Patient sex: M
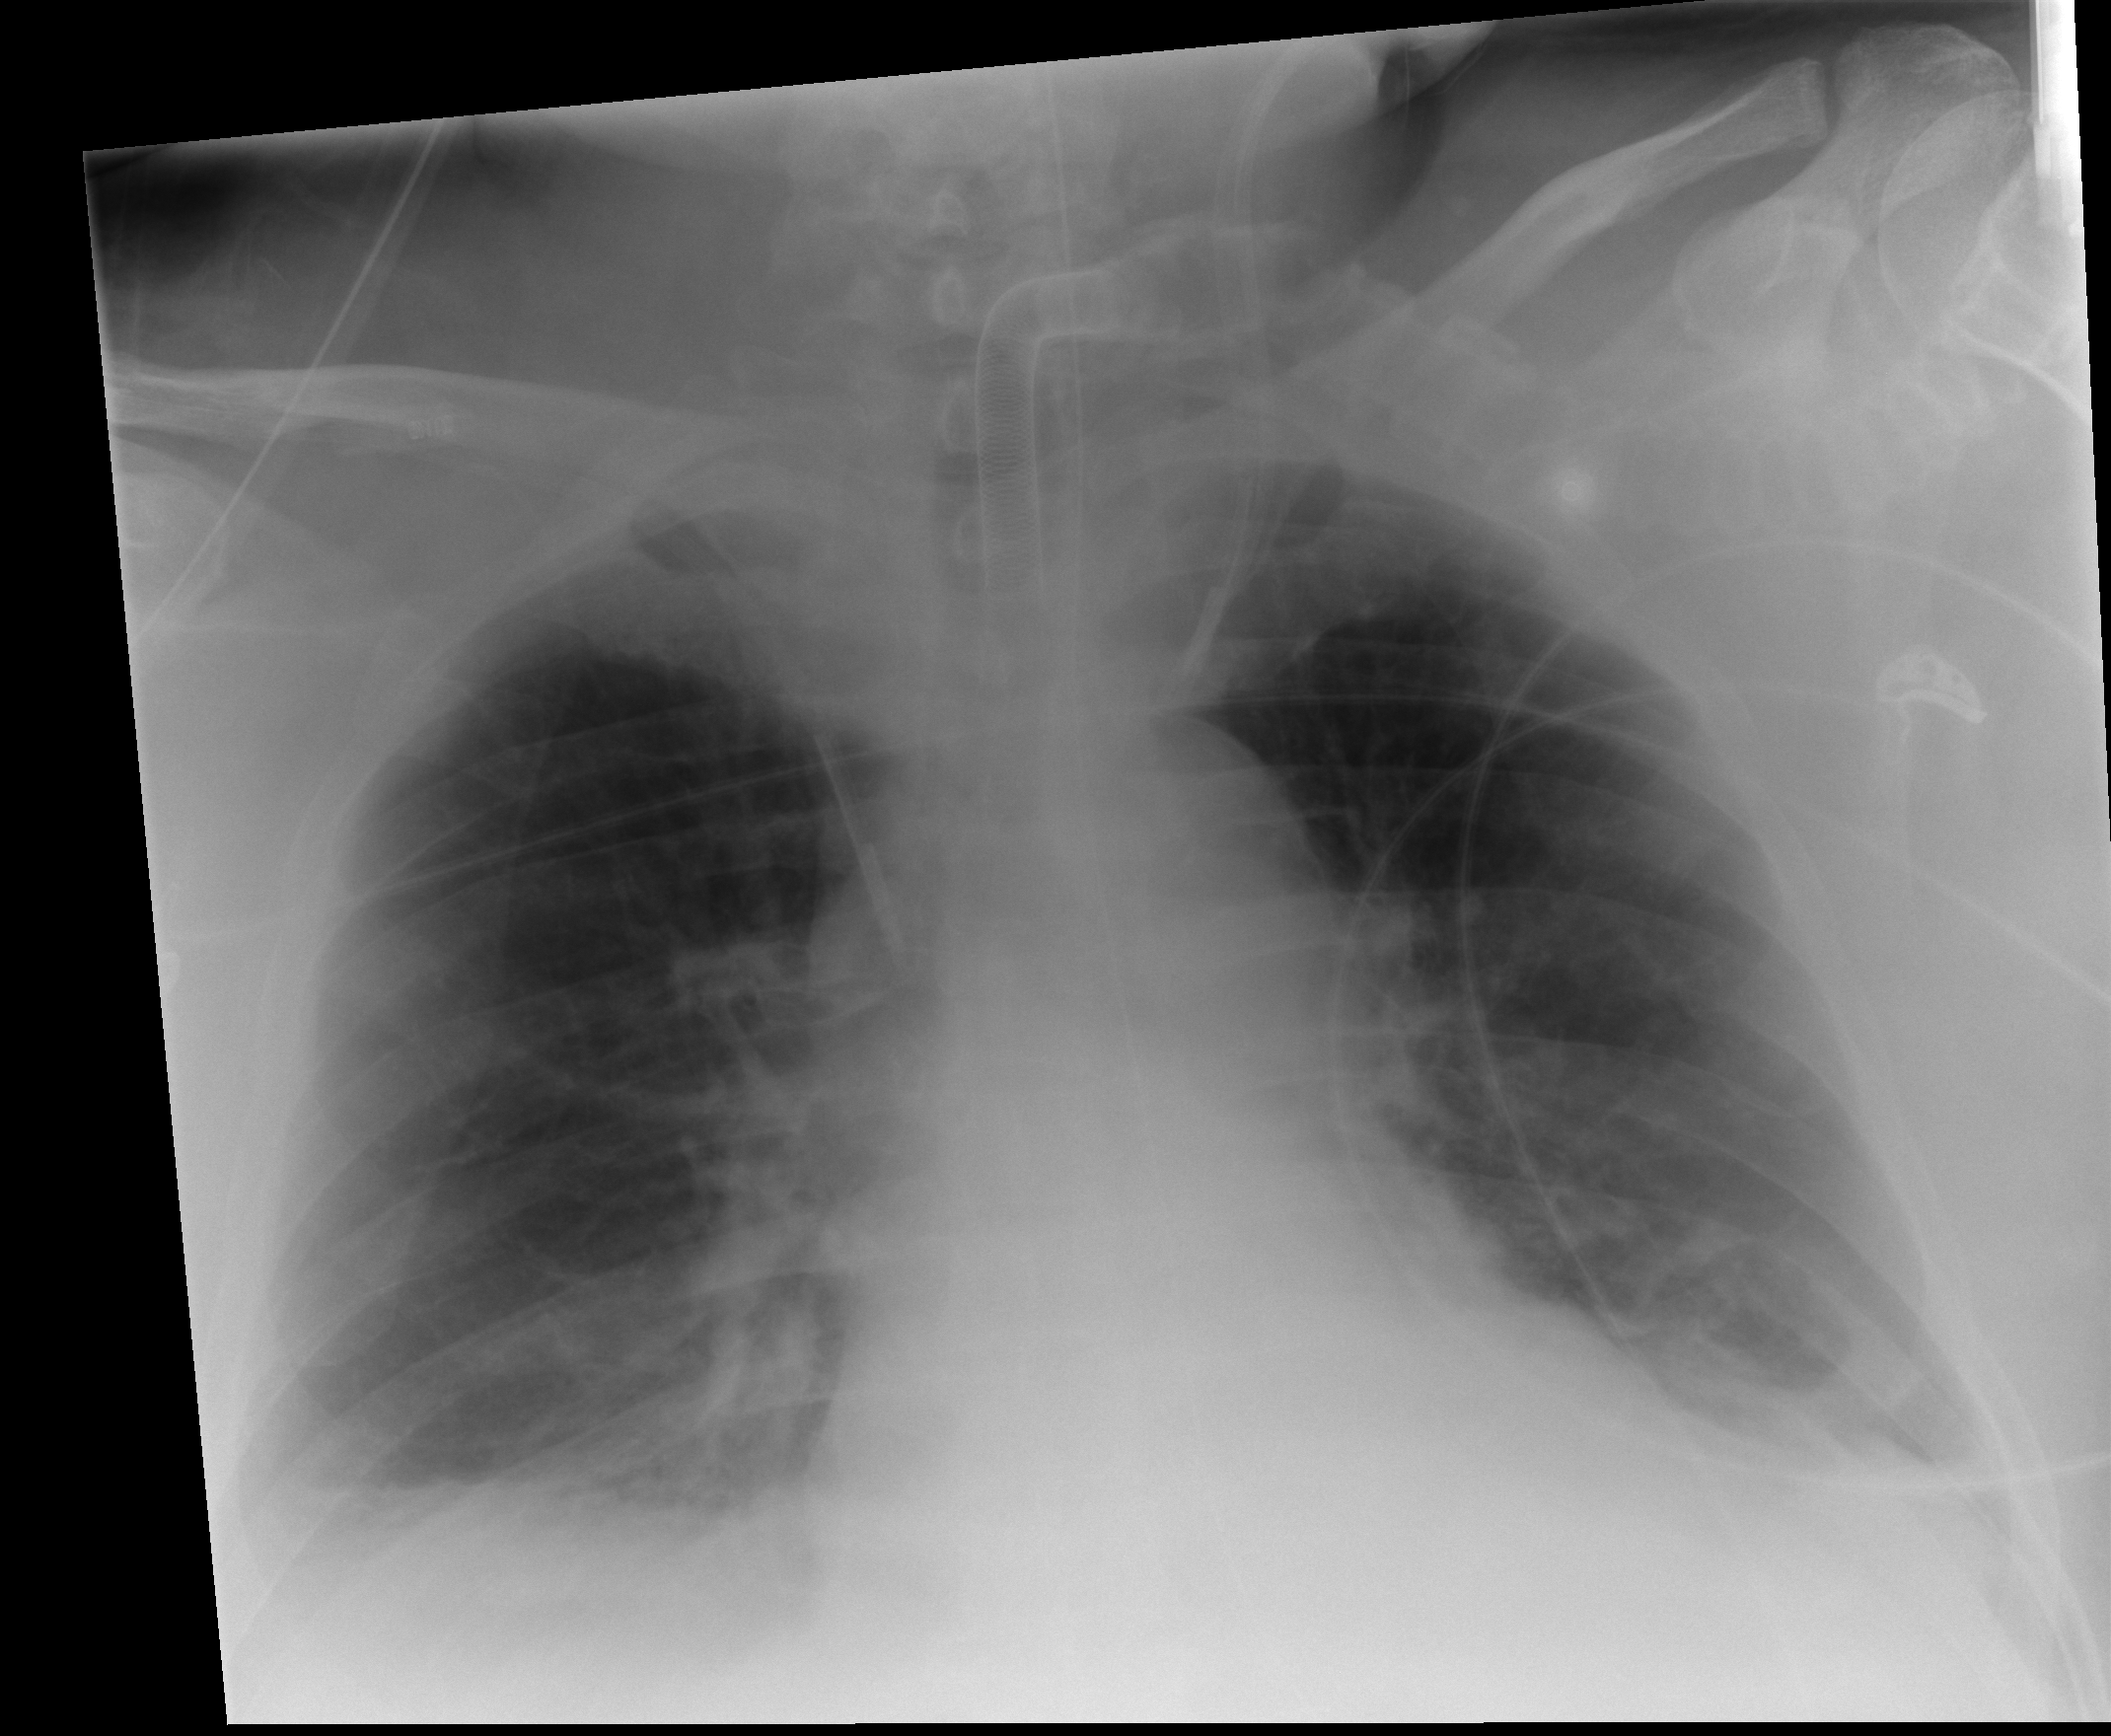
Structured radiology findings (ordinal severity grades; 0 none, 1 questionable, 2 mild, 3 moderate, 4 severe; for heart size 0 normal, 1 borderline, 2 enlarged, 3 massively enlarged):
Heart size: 0
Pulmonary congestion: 0
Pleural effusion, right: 1
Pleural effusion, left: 1
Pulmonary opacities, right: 0
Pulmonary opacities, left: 0
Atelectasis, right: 2
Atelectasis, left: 2